Interaction volume radius: 5 \u00c5
Interaction volume height: 10 \u00c5
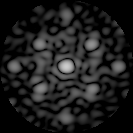
Disorder parameter: 0.4512